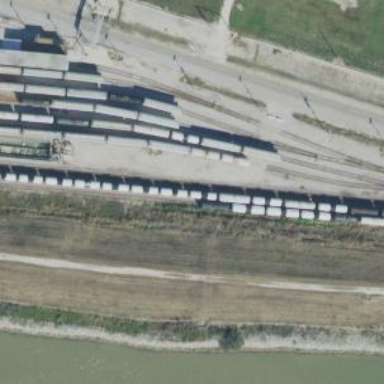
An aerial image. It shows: Railway yard.